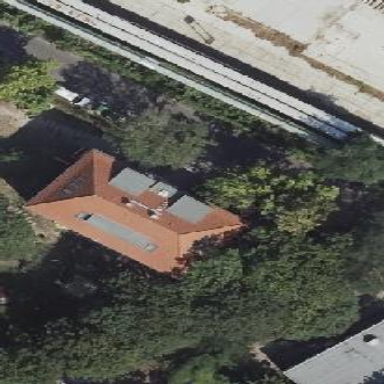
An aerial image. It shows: Hipped-roof building with apartments.